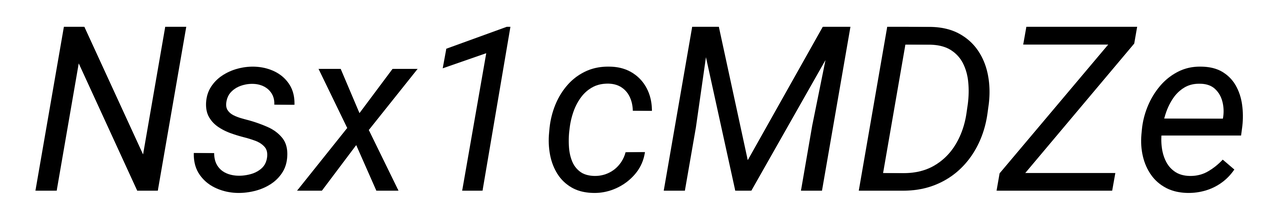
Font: Roboto-Italic_Italic